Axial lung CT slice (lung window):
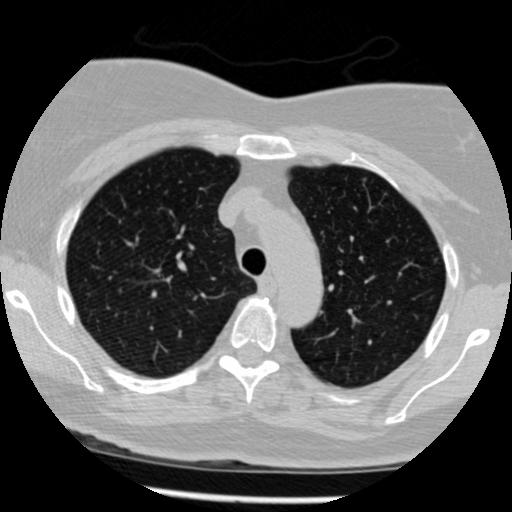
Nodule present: yes
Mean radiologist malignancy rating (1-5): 3